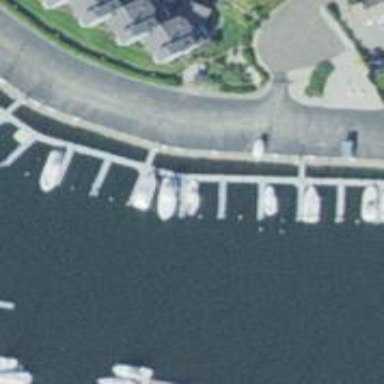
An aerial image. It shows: Man-made pier.